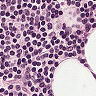
Metastatic tissue present: no